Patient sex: F
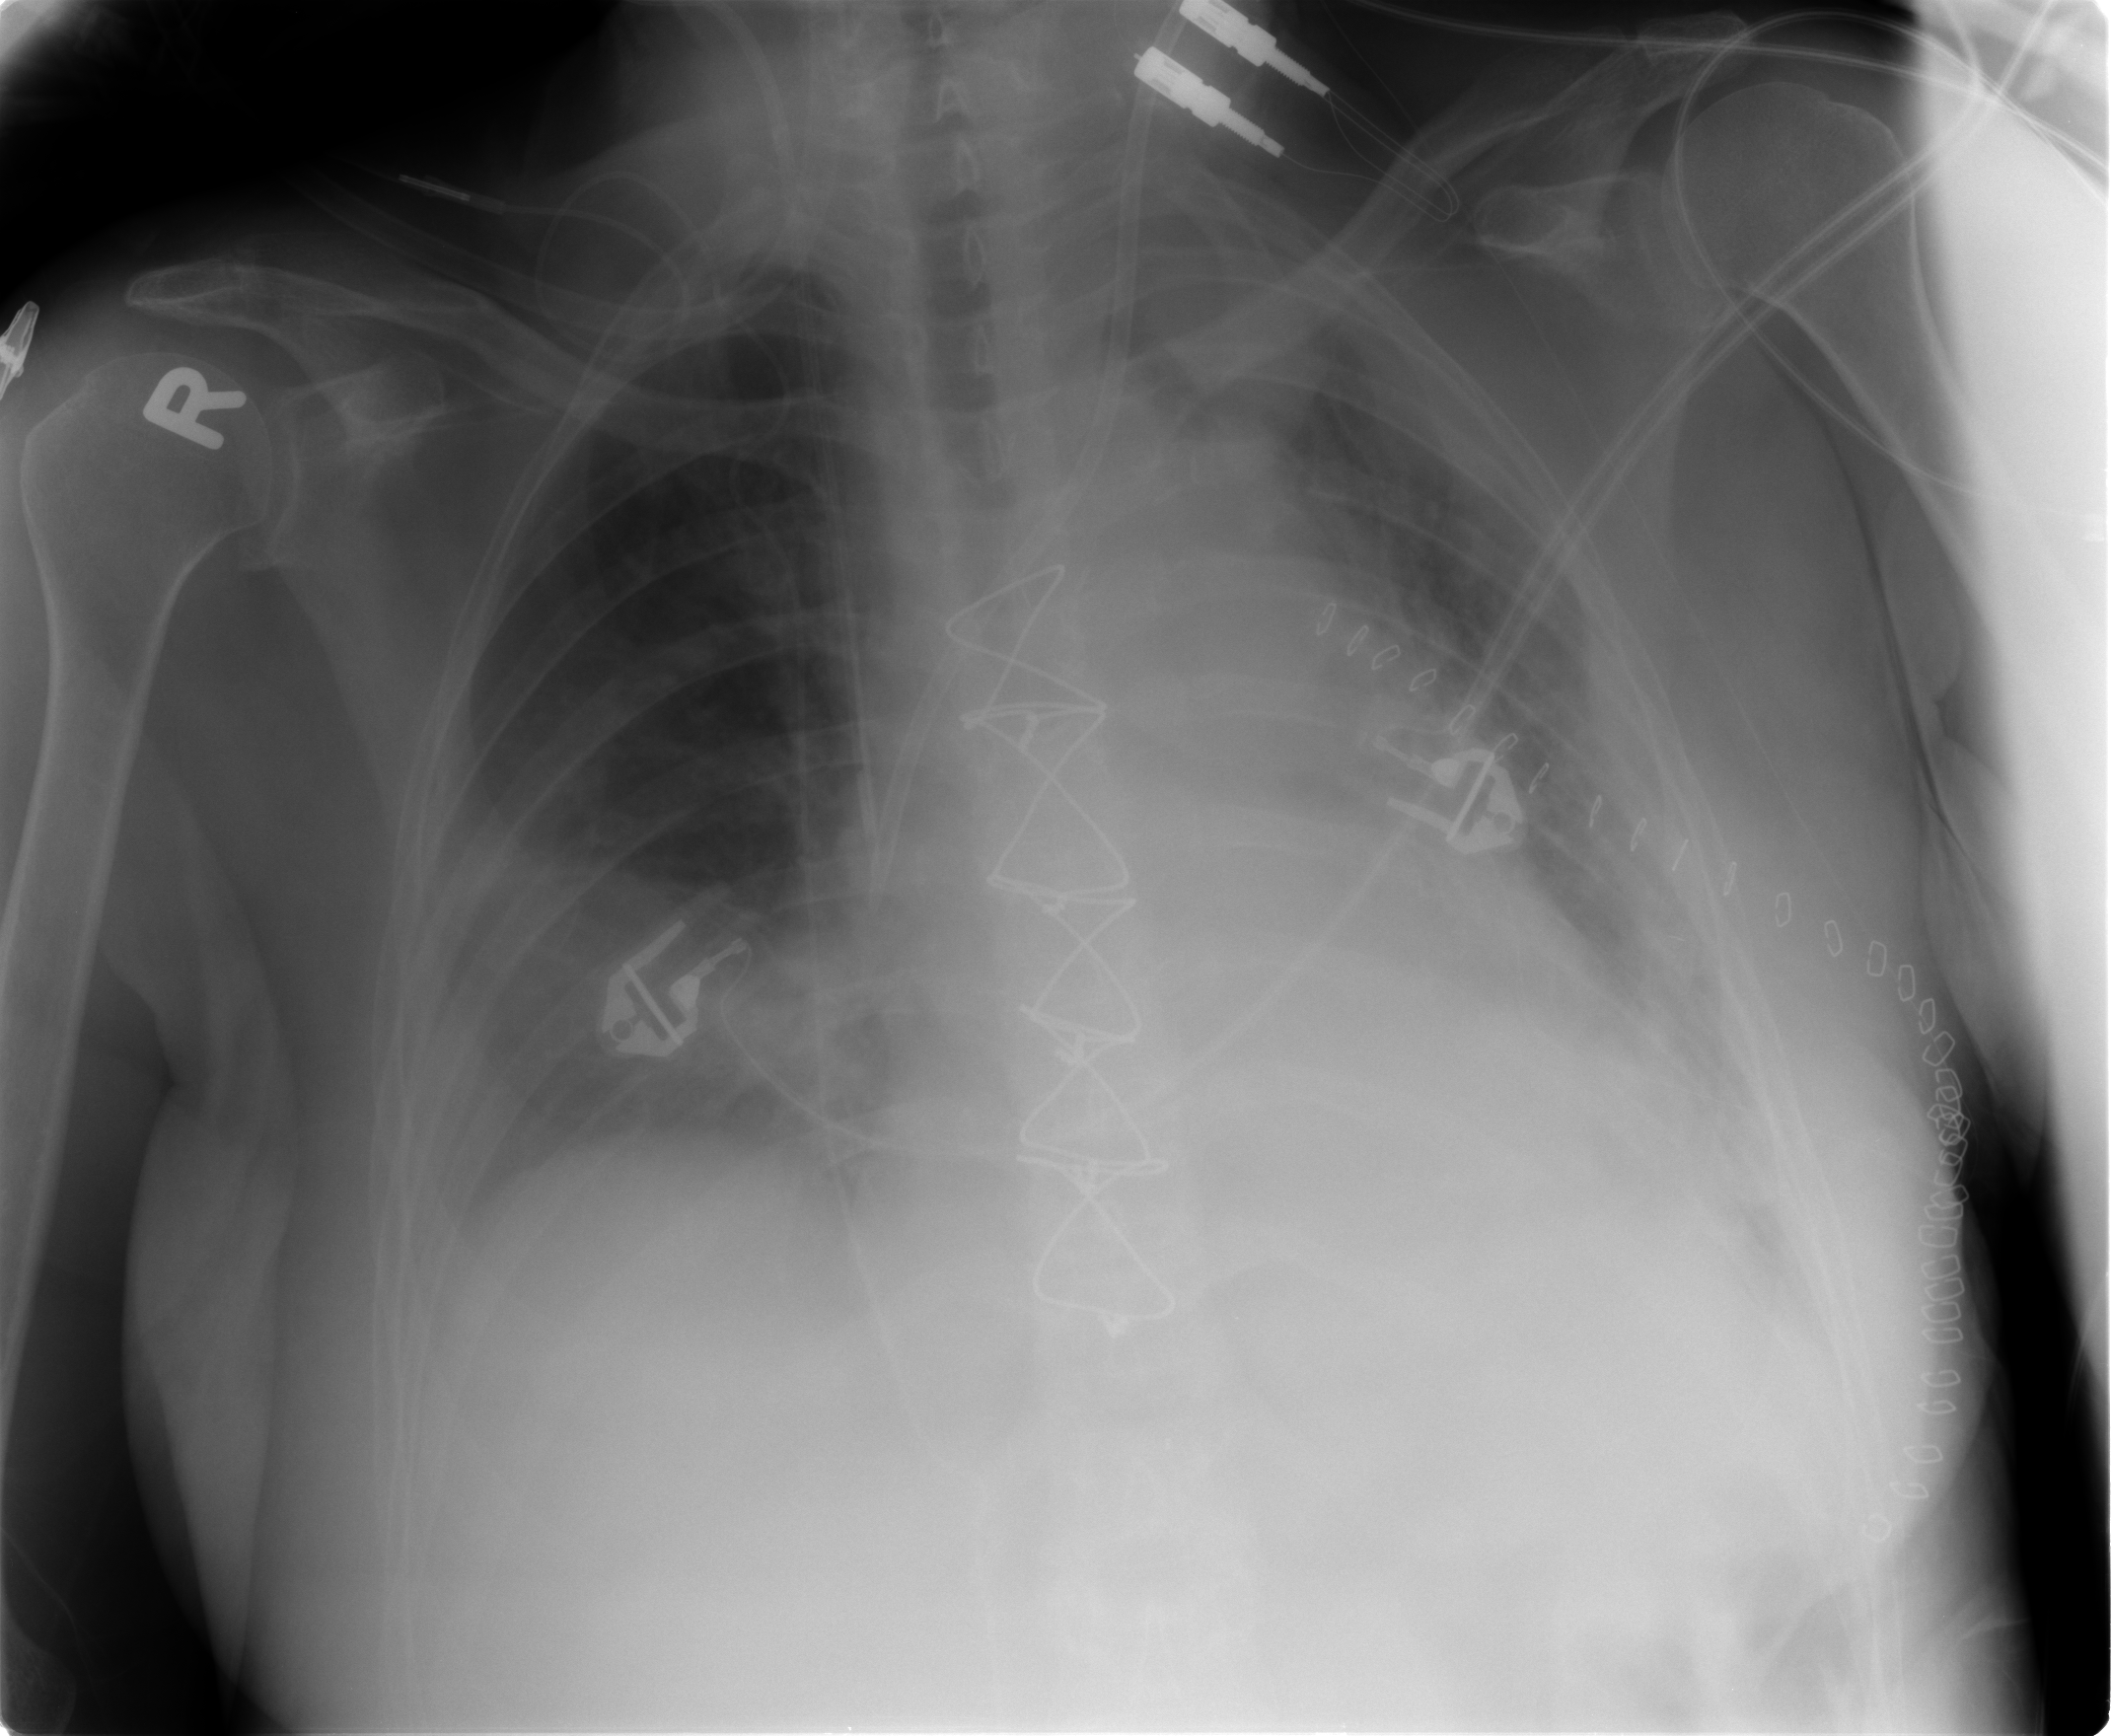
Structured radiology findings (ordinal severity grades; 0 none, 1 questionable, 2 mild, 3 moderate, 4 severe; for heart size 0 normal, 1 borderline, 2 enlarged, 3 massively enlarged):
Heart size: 2
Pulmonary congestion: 2
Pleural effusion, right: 2
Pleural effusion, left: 3
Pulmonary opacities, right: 0
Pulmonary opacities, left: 2
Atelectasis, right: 2
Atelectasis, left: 2